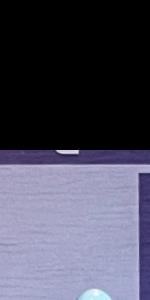
Label: Empty